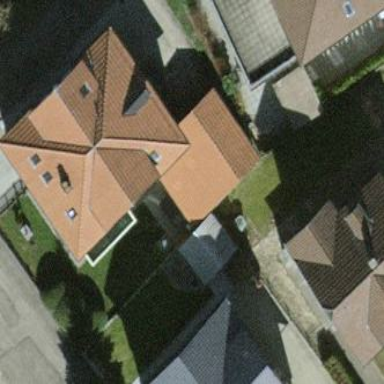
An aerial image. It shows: Detached building with pyramidal roof shape.